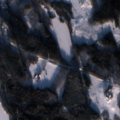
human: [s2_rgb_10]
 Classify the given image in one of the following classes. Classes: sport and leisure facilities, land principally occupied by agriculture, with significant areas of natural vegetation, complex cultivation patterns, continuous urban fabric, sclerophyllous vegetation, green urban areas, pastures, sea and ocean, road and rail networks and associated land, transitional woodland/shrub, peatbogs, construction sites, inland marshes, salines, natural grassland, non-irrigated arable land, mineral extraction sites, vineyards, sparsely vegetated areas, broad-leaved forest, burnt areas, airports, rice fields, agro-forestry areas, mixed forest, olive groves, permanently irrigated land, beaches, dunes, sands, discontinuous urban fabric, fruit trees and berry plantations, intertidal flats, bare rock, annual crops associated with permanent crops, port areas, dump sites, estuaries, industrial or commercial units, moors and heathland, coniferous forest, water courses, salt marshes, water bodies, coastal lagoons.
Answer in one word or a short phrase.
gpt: discontinuous urban fabric, broad-leaved forest, coniferous forest, mixed forest, water bodies